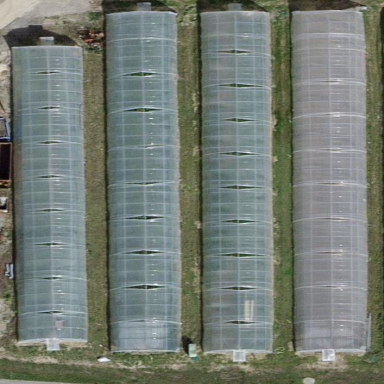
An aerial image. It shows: Greenhouse used for horticulture.